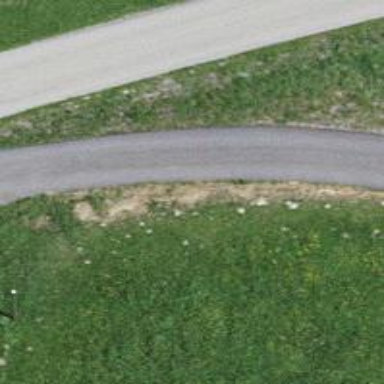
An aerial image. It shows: Well-maintained track road of grade 1.